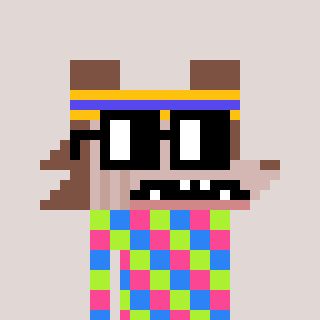
a pixel art character with square black glasses, a werewolf-shaped head and a grayscale-colored body on a warm background